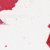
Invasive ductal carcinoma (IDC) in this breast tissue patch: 0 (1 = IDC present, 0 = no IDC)